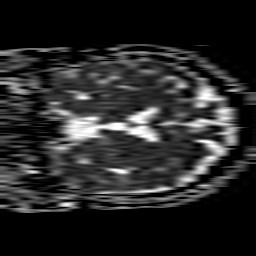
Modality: ADC
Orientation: coronal
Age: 62
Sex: male
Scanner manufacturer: philips
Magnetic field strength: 1.5 T
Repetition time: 3.639 s
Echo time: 0.09255 s